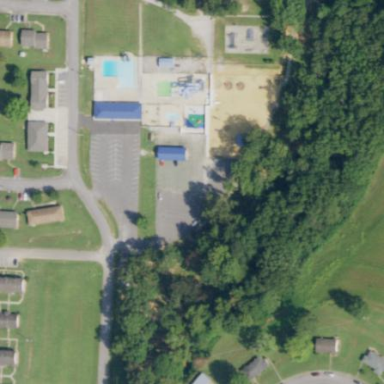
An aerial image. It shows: Water park.